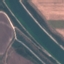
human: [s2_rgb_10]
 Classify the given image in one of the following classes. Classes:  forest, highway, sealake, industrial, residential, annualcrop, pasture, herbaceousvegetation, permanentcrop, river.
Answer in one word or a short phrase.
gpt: River